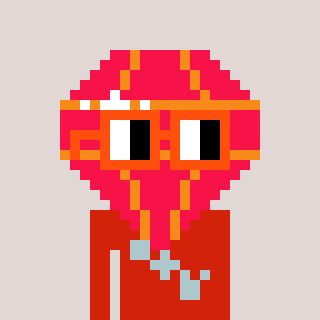
a pixel art character with square orange glasses, a red diamond-shaped head and a red-colored body on a warm background